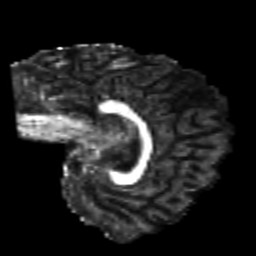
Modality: FA
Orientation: sagittal
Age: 20
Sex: female
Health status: healthy
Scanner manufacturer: philips
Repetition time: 7.385 s
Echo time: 0.08599 s